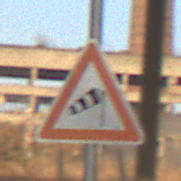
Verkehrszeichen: SeitenwindVonRechts
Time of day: SunriseSunset
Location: Roofed (Suburban)
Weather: Clear
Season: NotSpecified
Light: Natural